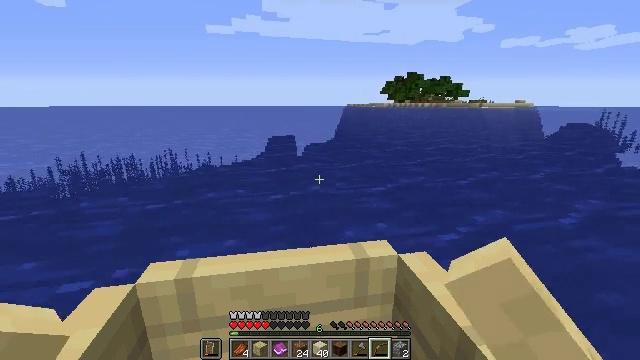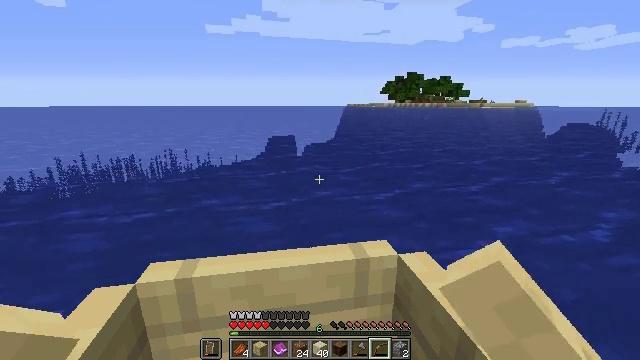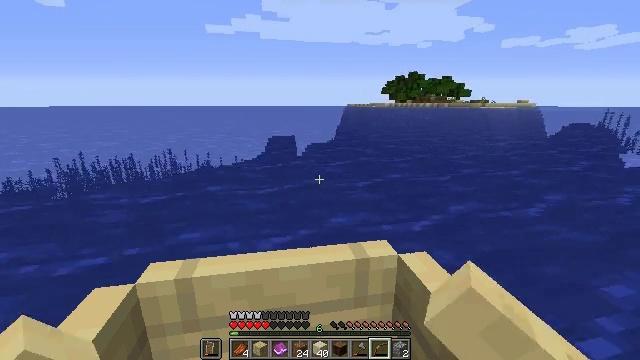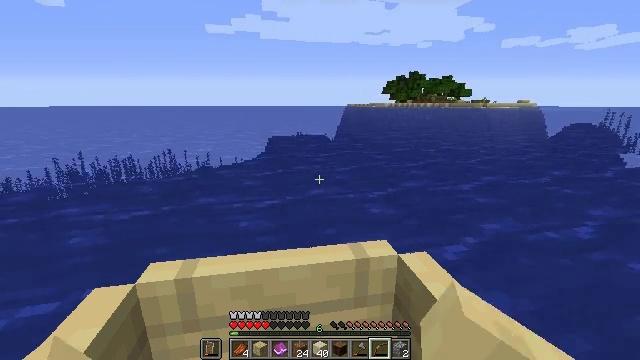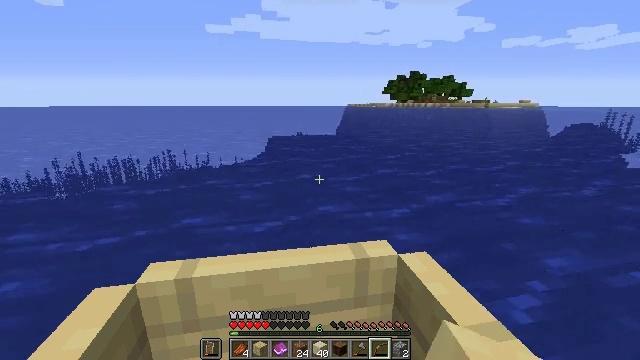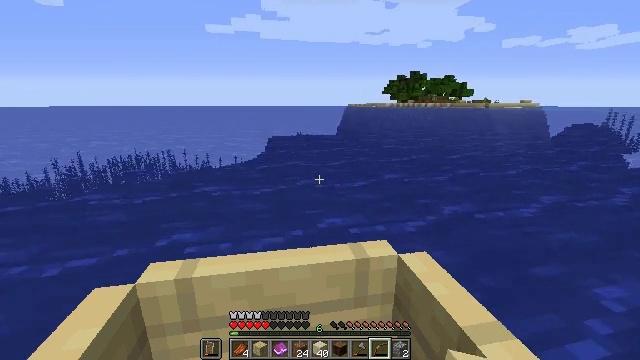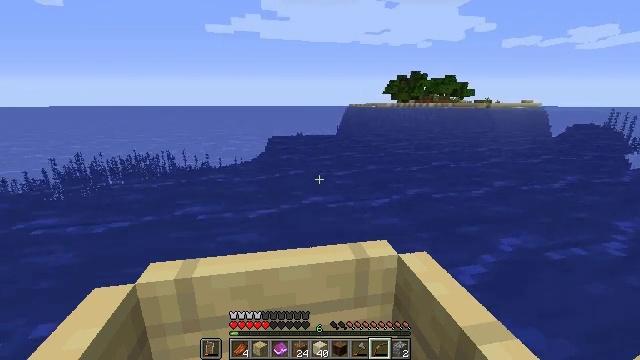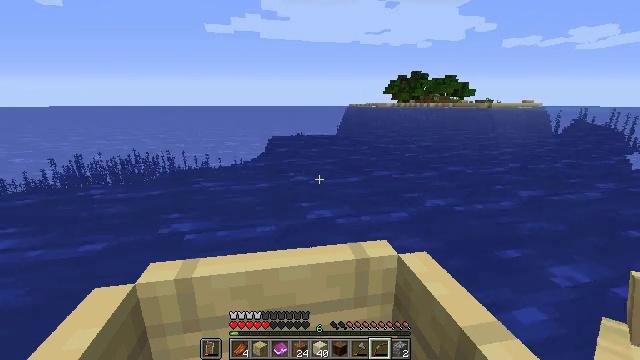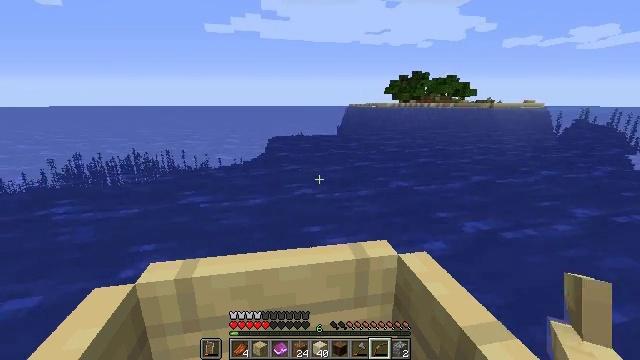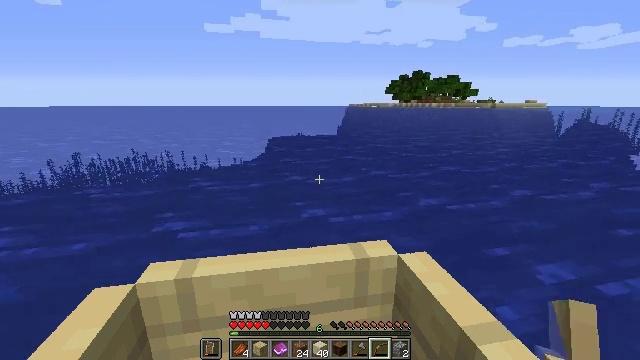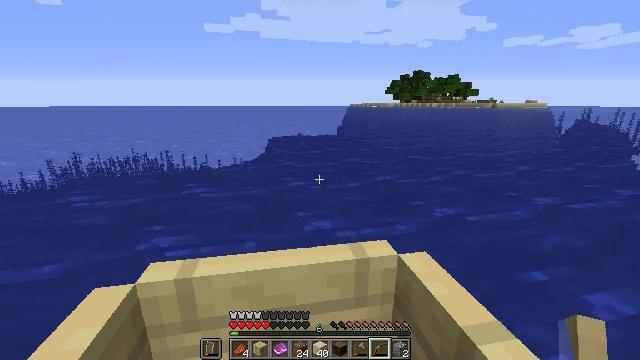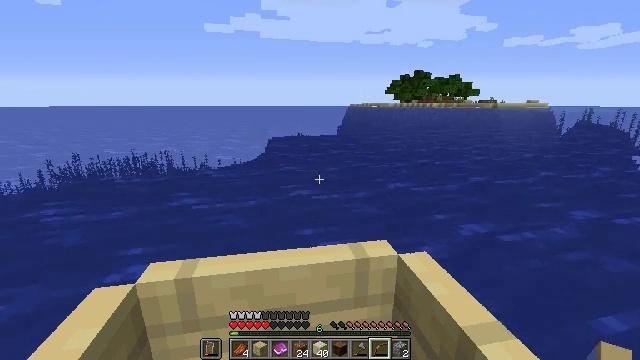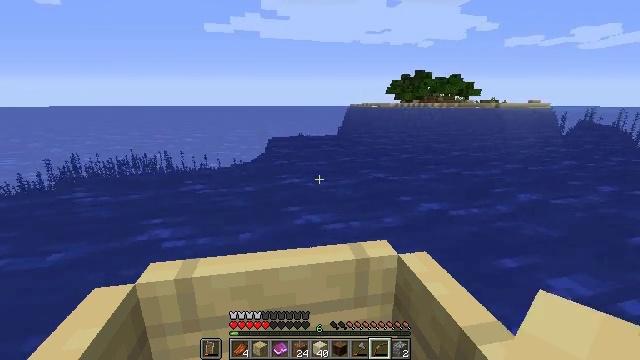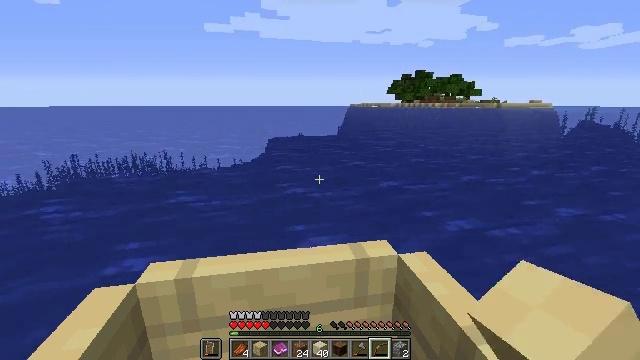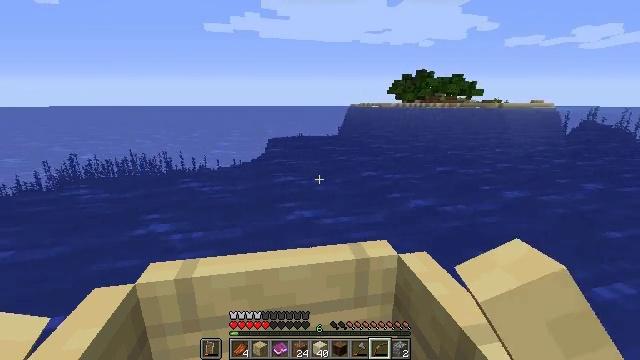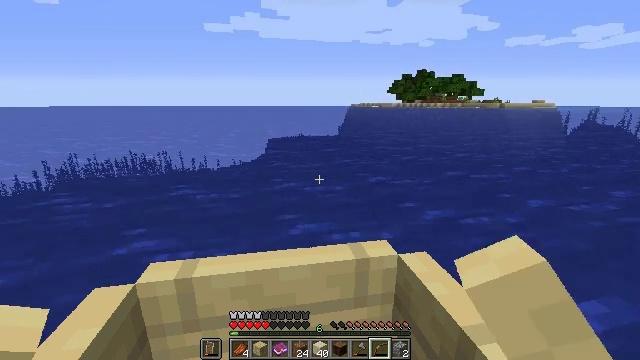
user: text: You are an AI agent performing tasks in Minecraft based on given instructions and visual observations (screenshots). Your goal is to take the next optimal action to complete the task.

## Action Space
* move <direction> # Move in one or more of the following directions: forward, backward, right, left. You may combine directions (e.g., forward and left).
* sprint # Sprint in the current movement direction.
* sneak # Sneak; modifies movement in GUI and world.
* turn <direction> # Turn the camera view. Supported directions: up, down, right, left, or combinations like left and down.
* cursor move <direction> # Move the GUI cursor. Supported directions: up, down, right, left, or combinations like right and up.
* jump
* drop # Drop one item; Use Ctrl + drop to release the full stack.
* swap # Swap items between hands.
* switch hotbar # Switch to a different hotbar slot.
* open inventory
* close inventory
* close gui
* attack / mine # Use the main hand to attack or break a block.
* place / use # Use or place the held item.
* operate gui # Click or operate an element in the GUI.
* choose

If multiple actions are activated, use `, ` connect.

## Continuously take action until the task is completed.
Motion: motion action
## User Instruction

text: Acquire packed ice by mining.
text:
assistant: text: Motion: move forward
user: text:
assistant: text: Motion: move forward
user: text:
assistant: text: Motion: move forward
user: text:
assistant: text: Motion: move forward
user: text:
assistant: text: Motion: move forward
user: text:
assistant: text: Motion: move forward
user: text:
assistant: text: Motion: move forward
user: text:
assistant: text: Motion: move forward
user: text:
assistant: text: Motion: move forward
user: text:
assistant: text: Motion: move forward
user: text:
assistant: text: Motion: move forward
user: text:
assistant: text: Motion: move forward
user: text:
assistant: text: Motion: move forward
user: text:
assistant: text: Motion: move forward
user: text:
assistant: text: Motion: move forward
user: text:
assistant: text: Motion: move forward
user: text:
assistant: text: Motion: move forward
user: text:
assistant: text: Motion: move forward
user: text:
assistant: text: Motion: move forward
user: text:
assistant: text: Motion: move forward
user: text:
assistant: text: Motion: move forward
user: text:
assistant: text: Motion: move forward
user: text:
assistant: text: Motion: move forward
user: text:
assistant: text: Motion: move forward
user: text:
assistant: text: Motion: move forward
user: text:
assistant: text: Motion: move forward
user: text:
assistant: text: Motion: move forward
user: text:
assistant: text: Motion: move forward
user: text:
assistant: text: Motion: move forward
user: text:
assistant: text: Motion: move forward